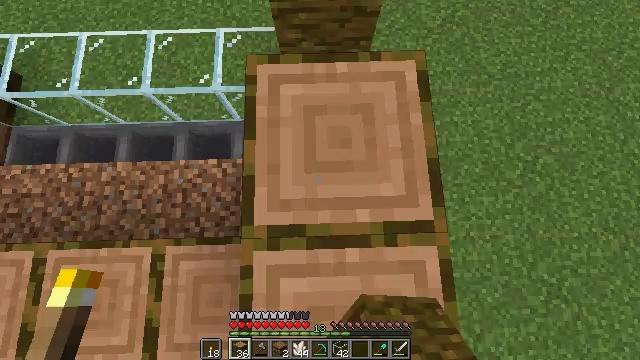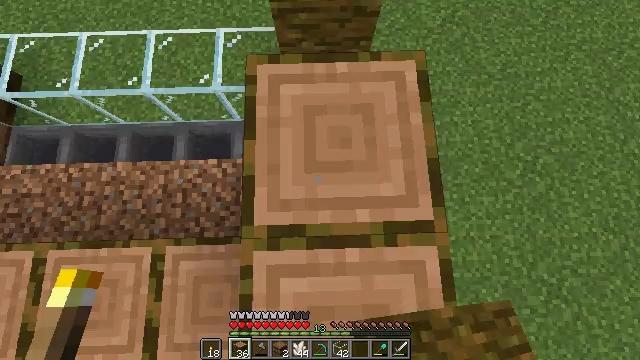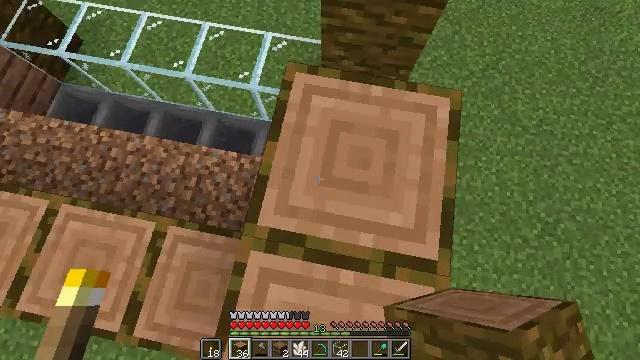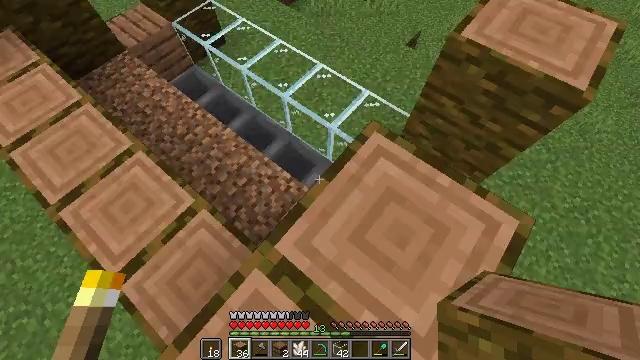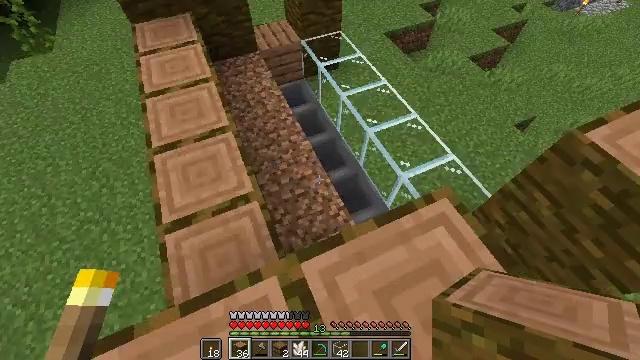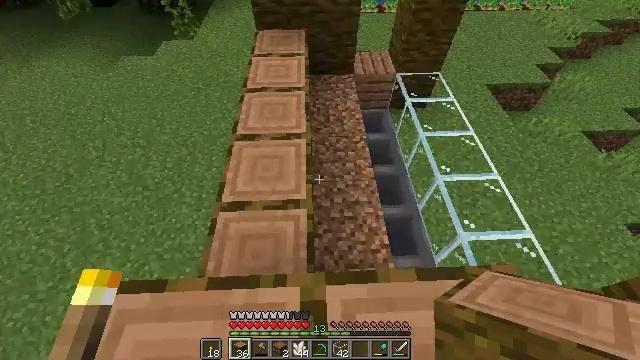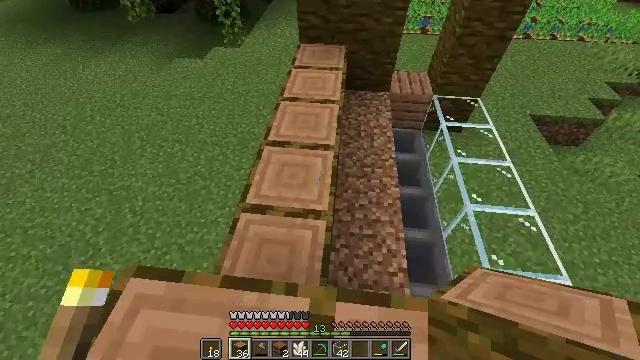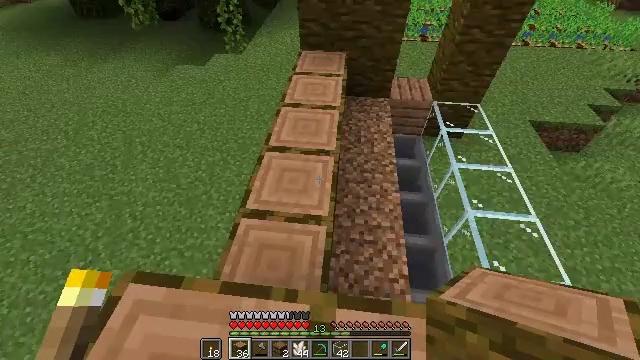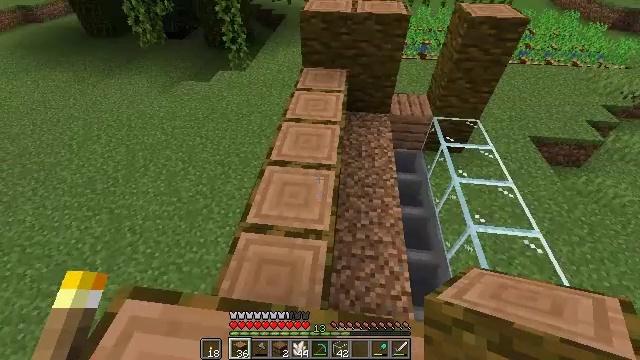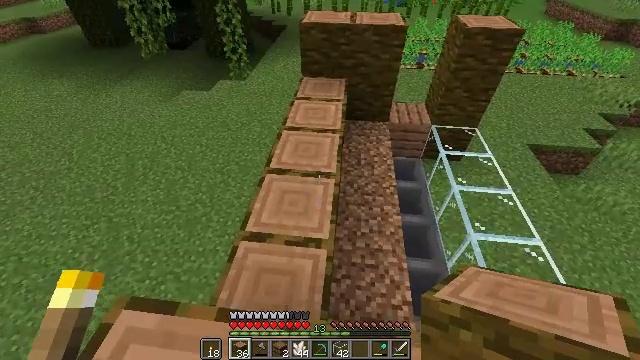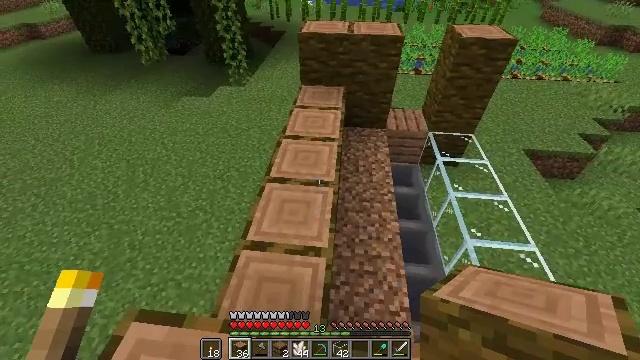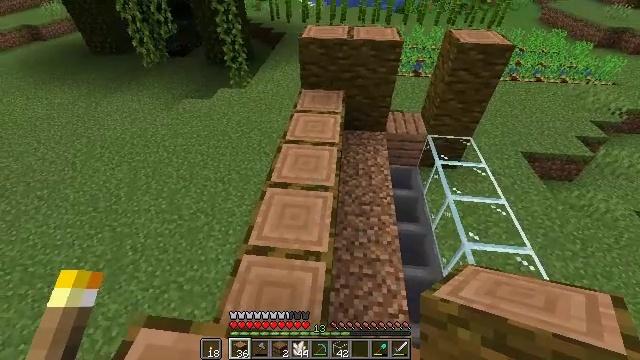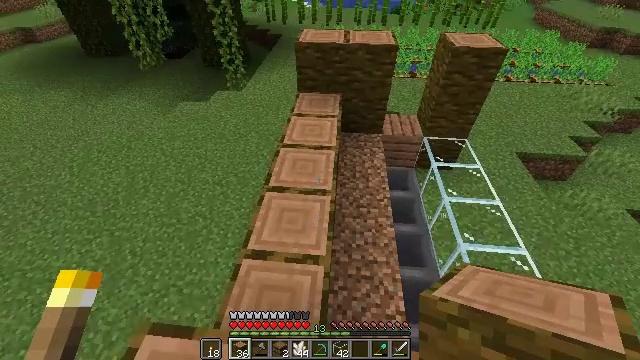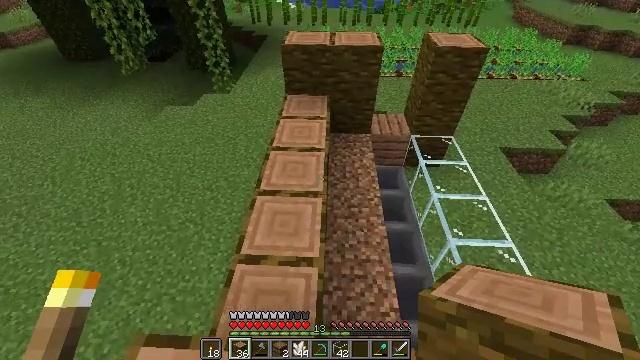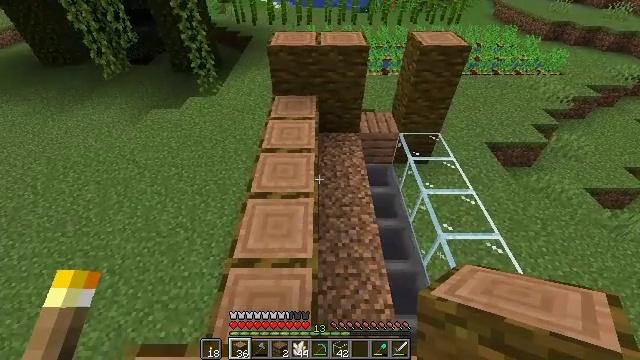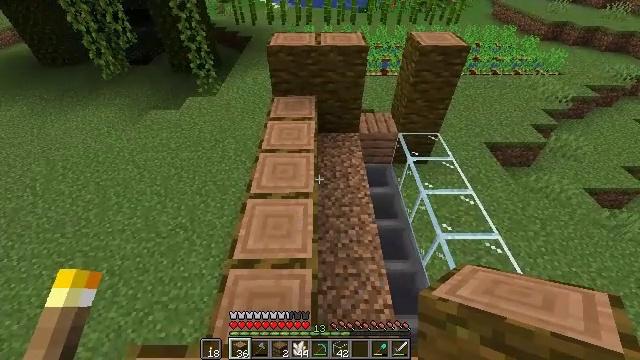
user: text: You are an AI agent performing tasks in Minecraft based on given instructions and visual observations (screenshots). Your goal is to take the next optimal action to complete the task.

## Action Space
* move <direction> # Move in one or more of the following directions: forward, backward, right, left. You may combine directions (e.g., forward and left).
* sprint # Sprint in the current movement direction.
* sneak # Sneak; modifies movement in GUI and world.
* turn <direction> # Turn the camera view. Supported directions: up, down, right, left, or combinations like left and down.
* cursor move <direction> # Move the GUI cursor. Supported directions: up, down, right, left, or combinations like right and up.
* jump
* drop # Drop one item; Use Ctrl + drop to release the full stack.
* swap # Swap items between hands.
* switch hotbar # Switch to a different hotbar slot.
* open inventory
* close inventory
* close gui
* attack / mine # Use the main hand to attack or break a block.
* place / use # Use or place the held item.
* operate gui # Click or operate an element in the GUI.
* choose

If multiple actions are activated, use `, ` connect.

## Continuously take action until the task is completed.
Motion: motion action
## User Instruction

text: Retrieve jungle planks by mining.
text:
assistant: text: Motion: sneak
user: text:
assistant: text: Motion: sneak, turn left and up
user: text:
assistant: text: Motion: sneak, turn left and up
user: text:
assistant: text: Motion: sneak, turn left and up
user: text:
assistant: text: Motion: sneak, turn left and up
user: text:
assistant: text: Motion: sneak, turn left and up
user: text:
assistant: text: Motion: sneak, turn up
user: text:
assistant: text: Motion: sneak, turn up
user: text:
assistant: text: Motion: turn up
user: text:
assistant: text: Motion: no_op
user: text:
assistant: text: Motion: no_op
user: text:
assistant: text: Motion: no_op
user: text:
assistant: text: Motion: turn right
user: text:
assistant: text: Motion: turn right
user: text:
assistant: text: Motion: no_op
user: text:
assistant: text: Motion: no_op
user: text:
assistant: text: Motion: no_op
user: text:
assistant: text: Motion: no_op
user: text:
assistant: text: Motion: no_op
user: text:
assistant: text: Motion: no_op
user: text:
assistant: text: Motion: no_op
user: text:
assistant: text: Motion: no_op
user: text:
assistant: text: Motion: no_op
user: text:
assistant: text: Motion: turn right
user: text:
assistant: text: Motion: turn right and down
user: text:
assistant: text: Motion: turn right
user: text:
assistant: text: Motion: turn right
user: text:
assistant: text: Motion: no_op
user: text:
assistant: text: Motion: no_op
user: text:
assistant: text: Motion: no_op